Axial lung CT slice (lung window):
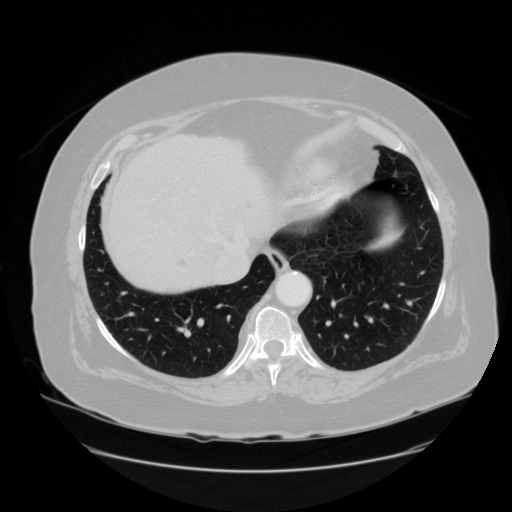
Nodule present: no